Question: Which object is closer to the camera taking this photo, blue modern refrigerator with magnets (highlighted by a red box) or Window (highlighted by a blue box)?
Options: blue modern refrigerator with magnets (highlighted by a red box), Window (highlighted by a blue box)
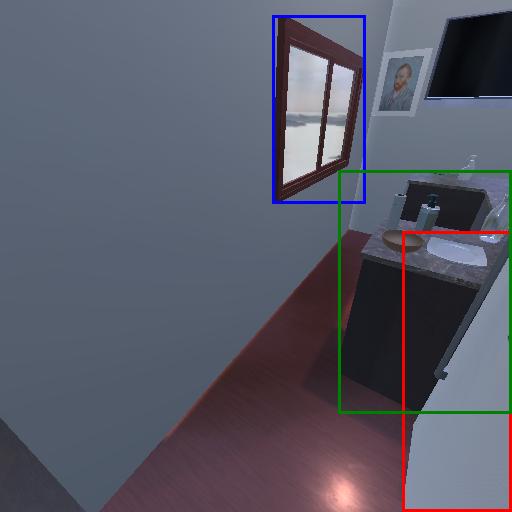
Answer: blue modern refrigerator with magnets (highlighted by a red box)